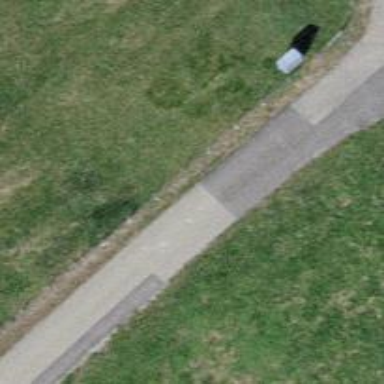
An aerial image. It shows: Well-maintained track road with grade 1 tracktype.